Question: I am having so much trouble fixing this part of my code. I am creating an interactive picture in P5js. Part of the picture is a sun. I want the sun to move across the screen in an arc as the mouse moves back and forth across the screen. Like this:

My thought is essentially to map mouse to a certain range of angles and then use that angle to calculate the position of my sun, but I'm having a lot of trouble wrapping my head around circular motion.
Specifically, I can get something to move circularly, but I don't really understand how to change the center point of said circle. Here is the code for my sun object and also a link to the Sketch on openprocessing where you can see it in action and play around with the code:
'''
function Sun(x,y,w,h,c1,c2){
this.x = x;
this.y = y;
this.w = w;
this.h = h;
this.c1 = c1;
this.c2 = c2;
this.center = createVector(width/2,height/2);
this.pos = createVector(this.x,this.y);
var dx = this.center.x - this.pos.x;
var dy = this.center.y - this.pos.y;
var initAngle = atan2(dx,dy);
this.angle = initAngle;
this.constant = height/2;
this.radius = dist(this.center.x,this.center.y,this.pos.x,this.pos.y);
this.display = function(){
noStroke();
fill(red(c1),green(c1),blue(c1));
//draw center point
ellipse(this.center.x,this.center.y,10,10);
var x = this.constant + sin(this.angle) * this.radius;
var y = this.constant + cos(this.angle) * this.radius;
ellipse(x,y,50,50);
this.angle = map(mouseX,0, width, initAngle, initAngle + PI);
}
}
'''
<URL>
Thanks in advance for any help, I am just having trouble connecting my old high school geometry into code!
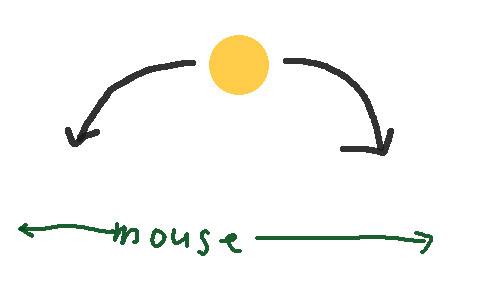
Answer: You'll probably want to look into <URL>.
Basically, you have the following:
- - -
And you can calculate the position of the sun using the 'cos()' and 'sin()' functions:
'''
var sunX = centerX + cos(angle) * distance;
var sunY = centerY + sin(angle) * distance;
'''
Then, the only question becomes how to map the 'mouseX' position to the angle. For this, you can use the 'map()' function. The 'map()' function takes an angle between two values (like 'mouseX' being between '0' and 'width') and maps it to another range (like '0' and '2*PI' for your angle). Something like this:
'''
var angle = map(mouseX, 0, width, 0, 2*PI);
'''
You'll probably want to play with the values a bit. Using '0' and '2*PI' will give you a full circle. If you only want a half circle, you'll want to use something like 'PI' and '2*PI'.
More info can be found in <URL>.